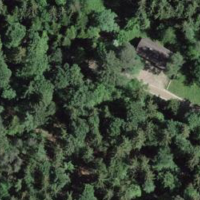
EUNIS habitat code: 44
Species observed at this site:
Allium ursinum